Field crop: maize
Growth stage: 2
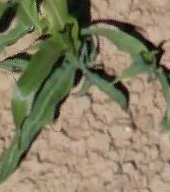
Species: maize